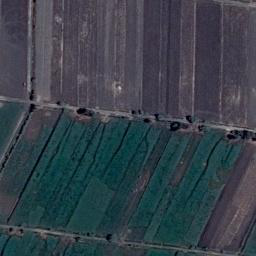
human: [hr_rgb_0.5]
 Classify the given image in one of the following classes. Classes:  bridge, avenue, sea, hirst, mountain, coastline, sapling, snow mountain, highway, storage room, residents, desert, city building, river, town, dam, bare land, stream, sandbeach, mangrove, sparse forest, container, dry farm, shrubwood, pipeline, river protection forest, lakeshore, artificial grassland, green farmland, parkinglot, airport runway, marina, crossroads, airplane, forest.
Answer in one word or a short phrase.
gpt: green farmland